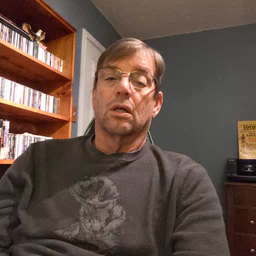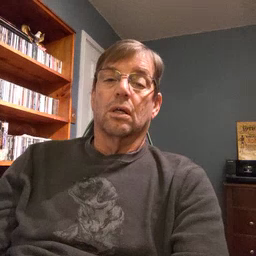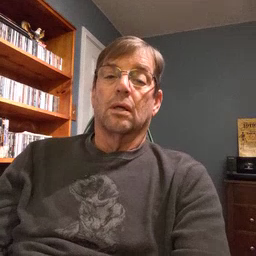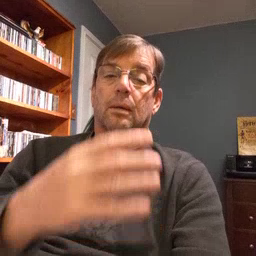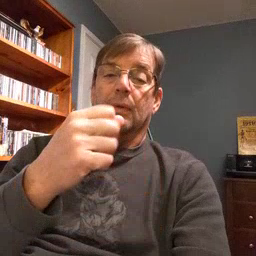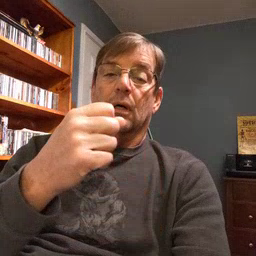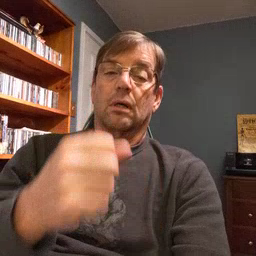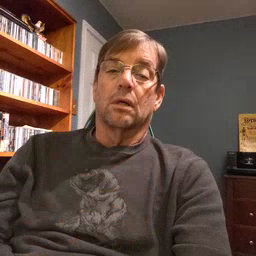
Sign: milk